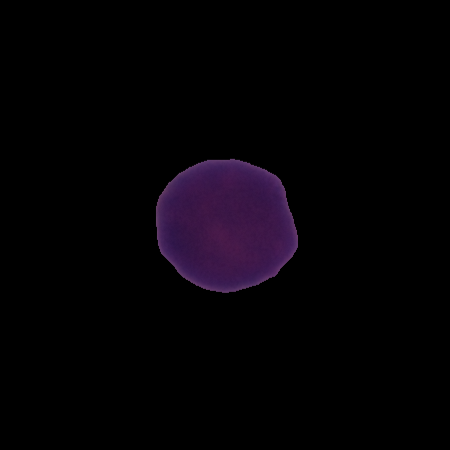
Label: healthy